Question: I have a drop down list where a user can select a supplier. Based on the supplier they have selected, the user can search for an item using the paper search (using JQuery Autocomplete). When an item is selected, the 'description', 'price' and 'per_pack' text boxes are populated with the relevant information for that particular item (this information is pulled from my database).
This is what it currently looks like:

When the user selects an item from the paper search, the text boxes stated above are not being populated with the relevant information and i have no idea as to why that is occurring. Does anyone know why that is?
'''
$(function() {
window.globalVar = 0;
// Skip the filled description boxes
for (var i=0; i<10; i++)
{
if($('#description_'+window.globalVar).val() != "")
{
window.globalVar++;
}
}
// Write the paper description and price for the selected paper
function log( message ) {
var values = message.split('|');
$('#description_'+window.globalVar).val(values[0]);
$('#priceper_'+window.globalVar).val(values[1]);
$('#per_pack_'+window.globalVar).val(values[2]);
window.globalVar++;
console.log(window.globalVar);
}
// Search the Paper db
$( "#supplier_search" ).autocomplete({
source: function( request, response ) {
$.ajax({
url: "http://mpc.vario/mis_pp/common/pp_json",
dataType: "jsonp",
data: {
featureClass: "P",
style: "full",
maxRows: 25,
name_startsWith: request.term,
supplier: $('#supplier').val()
},
success: function( data ) {
console.log(data);
response( $.map( data, function( item ) {
return {
label: item.name,
value: item.name + '|' + item.value + '|' + item.pack
}
}));
}
});
},
minLength: 2,
select: function( event, ui ) {
log( ui.item.value );
$(this).val('');
return false;
},
open: function() {
$( this ).removeClass( "ui-corner-all" ).addClass( "ui-corner-stop" );
},
close: function() {
$( this ).removeClass( "ui-corner-top" ).addClass( "ui-corner-all" );
}
});
});
'''
'''
$(document).ready(function () {
$counter = 1;
$('#buttonadd').click(function () {
$counter++;
$('#invoiceitems > tbody:last').append('<tr><td><input type="button" class="buttondelete" value="Delete"/></td> <td><input type="text" name="item[' + $counter + '][description]" id="description_" class="description" size="85" maxlength="70" value="" /></td> <td><input type="text" name="item[' + $counter + '][priceper]" id="description_" class="priceper" size="10" maxlength="9" value="" /></td> <td><input type="text" name="item[' + $counter + '][per_pack]" id="per_pack_" class="per_pack" size="10" maxlength="9" value="" /></td> <td><input type="text" name="item[' + $counter + '][quantity]" id="quantity_" class="quantity" size="10" maxlength="9" value="" /></td> <td><label class="subtotal"></label></td></tr>');
});
$('table#invoiceitems').on('keyup', '.quantity , .priceper',function () {
UpdateTotals(this);
});
$counter = 1;
$('table#invoiceitems').on('click','.buttondelete',function () {
$counter++;
if($('table#invoiceitems tbody tr').length==1){
alert('Cant delete single row');
return false;
}
$(this).closest('tr').remove();
});
CalculateSubTotals();
CalculateTotal();
});
'''
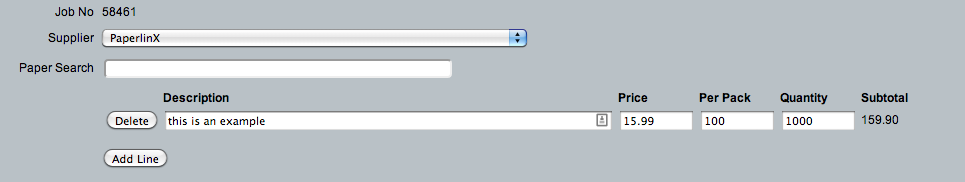
Answer: Seeing as the population of the detail fields is dependent on the "row number" (via window.globalVar)
Make sure that you re-calculate the "active" row whenever you delete and add new line items.
The code that is setting the values of the fields is this section:
'''
$('#description_'+window.globalVar).val(values[0]);
$('#priceper_'+window.globalVar).val(values[1]);
$('#per_pack_'+window.globalVar).val(values[2]);
'''
Debug your javascript and check the value of 'window.globalVar' at the time you select and item from the drop-down list. You will most likely find that the value is incorrect and you are trying to set the value of a control that does not exist in the document.